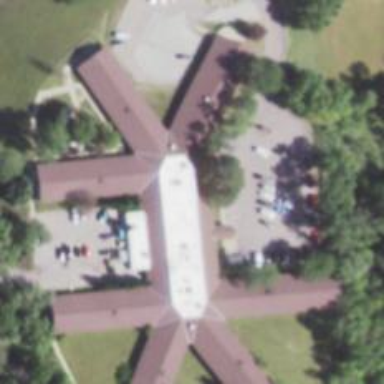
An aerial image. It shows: Nursing home.